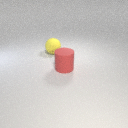
large red rubber cylinder to the right of large yellow rubber sphere